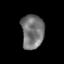
Tissue: prostate
Cell type: T cells
Senescence score: 0.2653
Nuclear area (px): 759
Mean DAPI intensity: 116.727